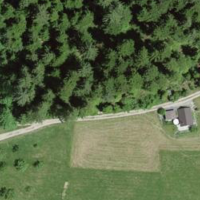
EUNIS habitat code: 43
Species observed at this site:
Teucrium scorodonia